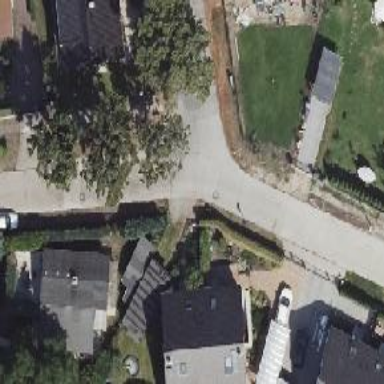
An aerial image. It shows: Residential road with concrete surface. The sidewalk is on the left.